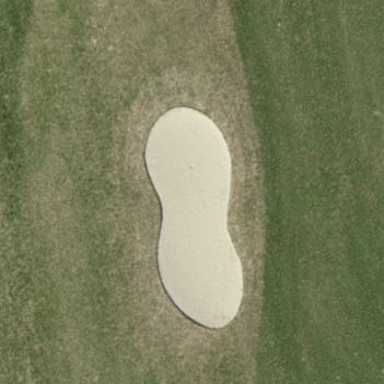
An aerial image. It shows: Golf bunker filled with natural sand.